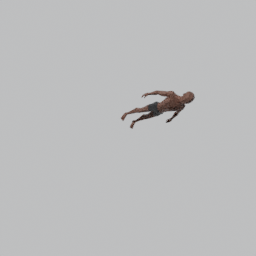
Label: people